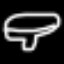
Label: mushroom